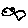
Label: fish